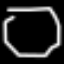
Label: octagon